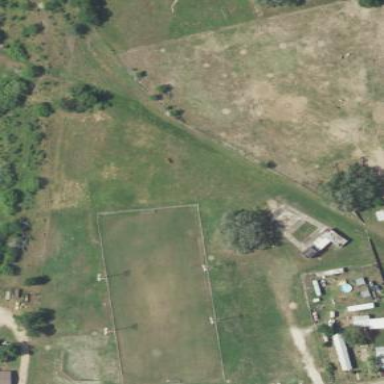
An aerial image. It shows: Soccer pitch designated for leisure and sports activities.